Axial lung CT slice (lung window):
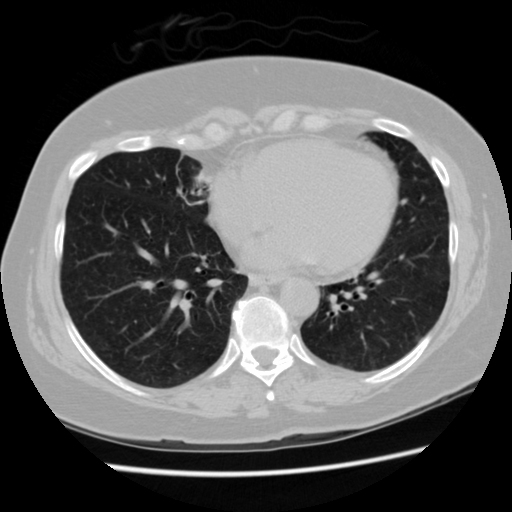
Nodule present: yes
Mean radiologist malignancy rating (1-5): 2